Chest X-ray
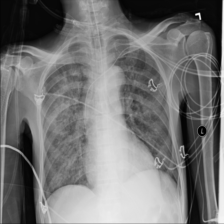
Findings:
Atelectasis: negative
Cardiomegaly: negative
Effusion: negative
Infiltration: positive
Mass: negative
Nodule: negative
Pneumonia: negative
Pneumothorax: negative
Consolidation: negative
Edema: negative
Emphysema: negative
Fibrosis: negative
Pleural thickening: negative
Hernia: negative